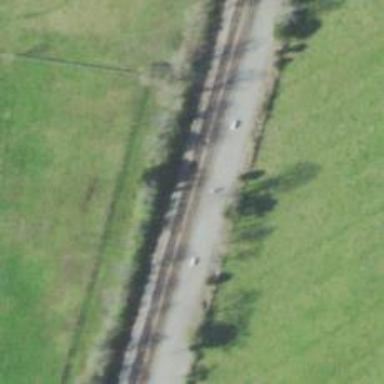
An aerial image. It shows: Railroad crossover.